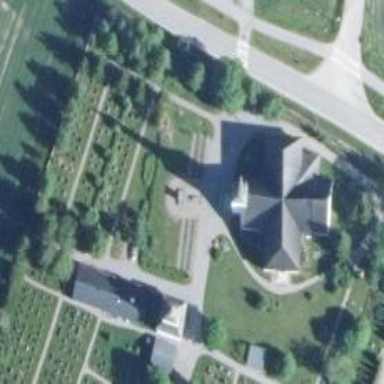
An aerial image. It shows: Historical war memorial.